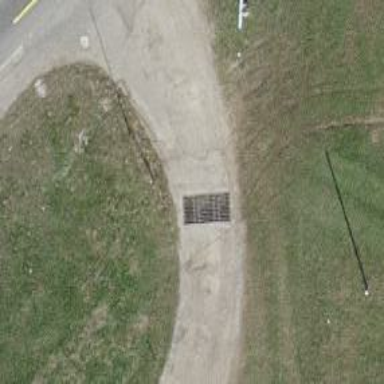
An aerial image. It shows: Cattle grid.